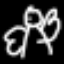
Label: angel